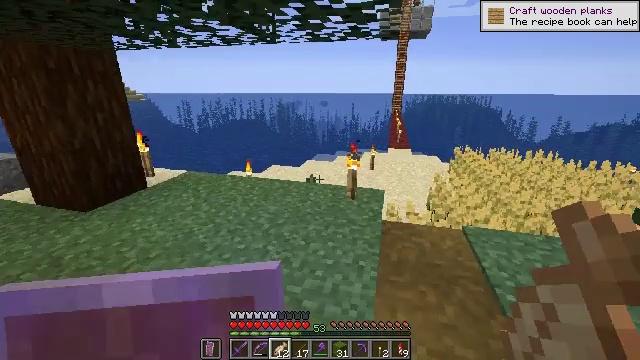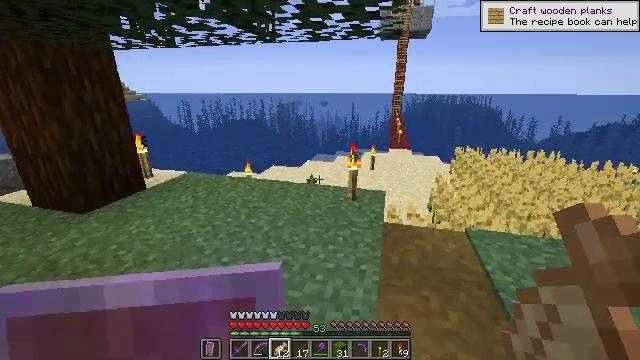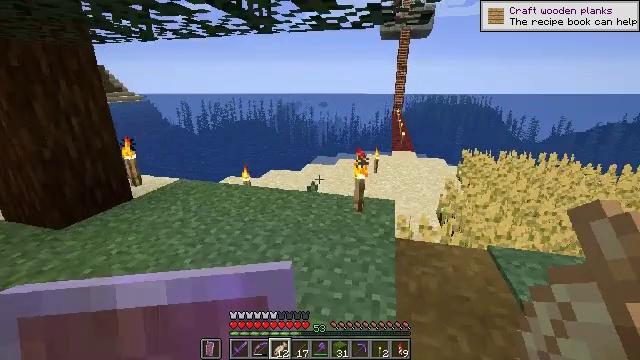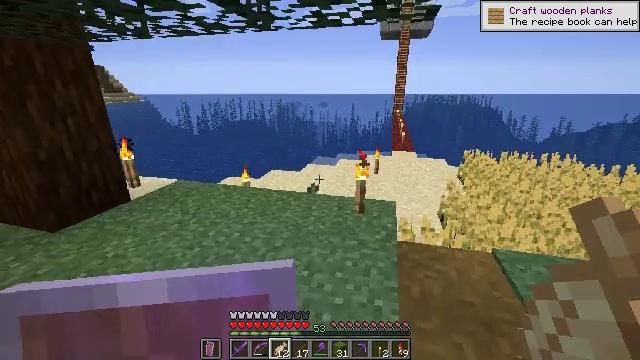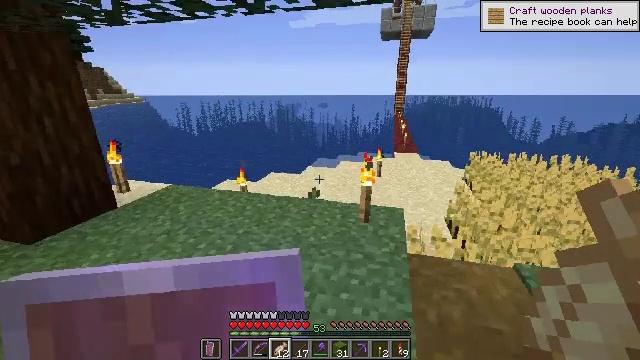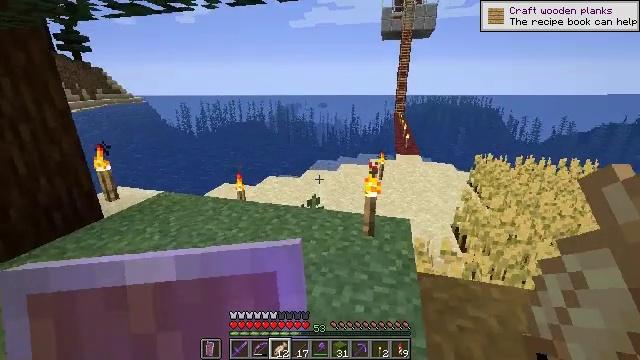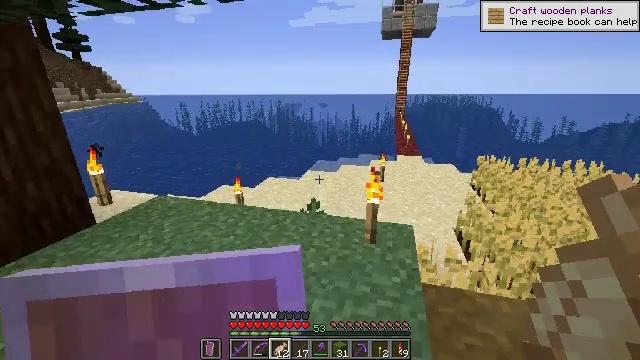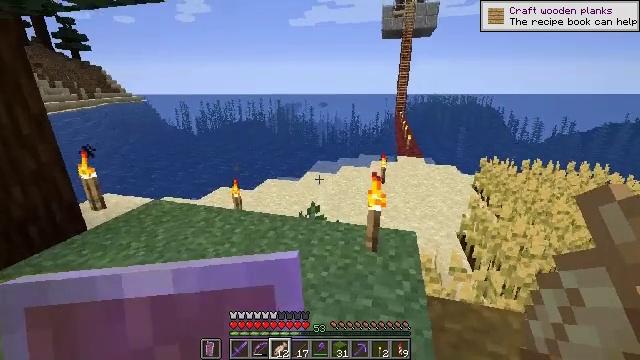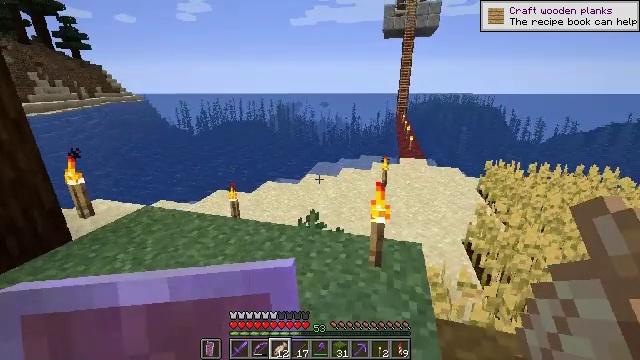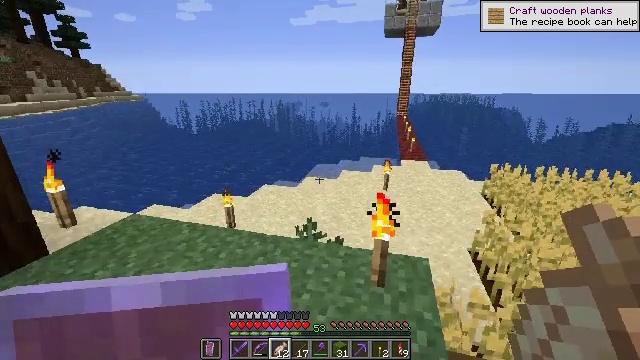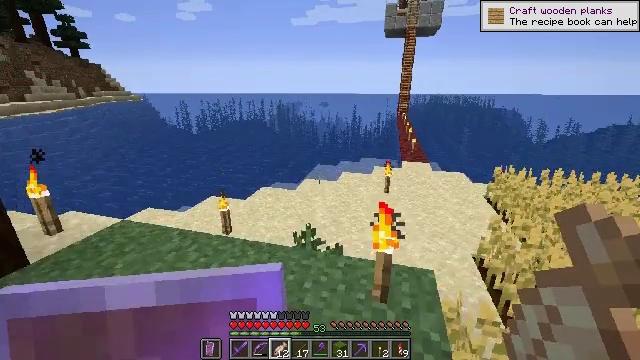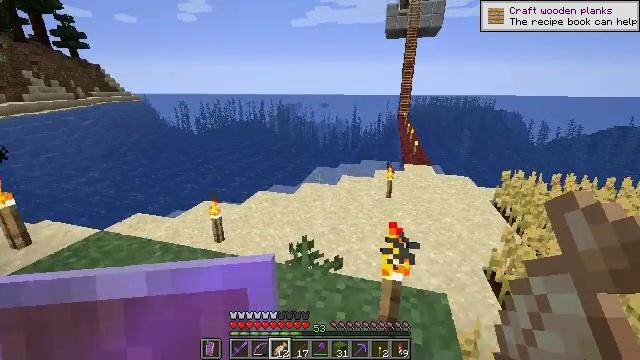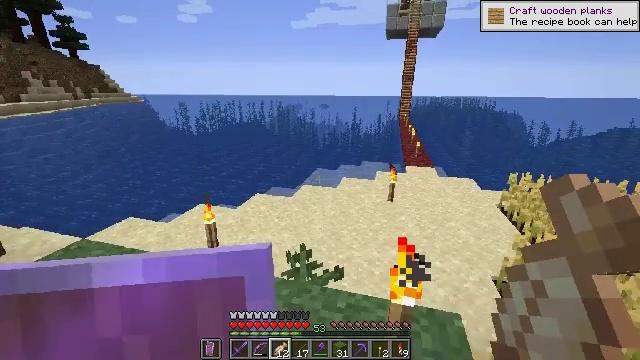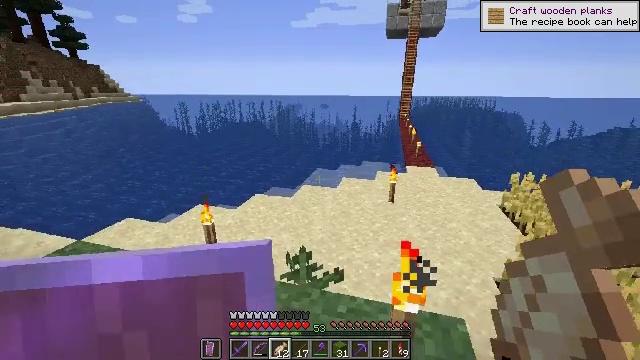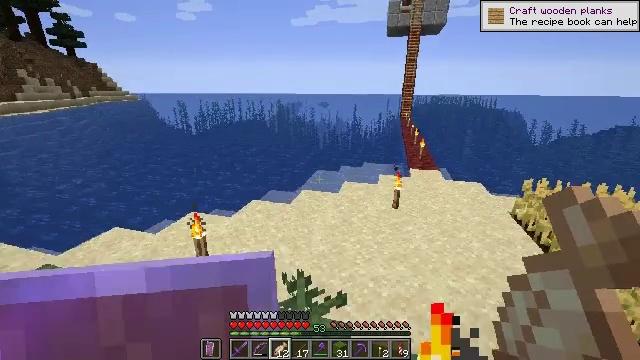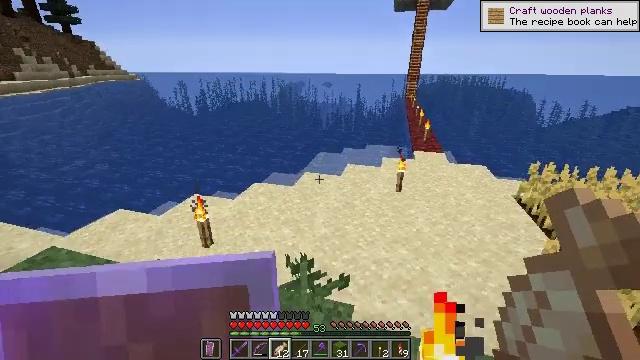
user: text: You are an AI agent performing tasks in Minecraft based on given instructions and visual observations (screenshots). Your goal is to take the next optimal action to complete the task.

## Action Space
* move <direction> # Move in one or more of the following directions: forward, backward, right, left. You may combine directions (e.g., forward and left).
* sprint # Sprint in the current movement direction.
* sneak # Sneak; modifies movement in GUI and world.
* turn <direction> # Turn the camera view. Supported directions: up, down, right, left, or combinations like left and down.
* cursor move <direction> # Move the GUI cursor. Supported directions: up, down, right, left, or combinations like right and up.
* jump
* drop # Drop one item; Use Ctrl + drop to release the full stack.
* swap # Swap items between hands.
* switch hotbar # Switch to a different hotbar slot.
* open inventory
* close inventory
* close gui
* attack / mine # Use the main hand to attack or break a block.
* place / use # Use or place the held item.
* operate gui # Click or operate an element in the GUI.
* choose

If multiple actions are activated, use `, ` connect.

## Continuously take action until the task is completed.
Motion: motion action
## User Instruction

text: Open the crafting table and craft a green carpet.
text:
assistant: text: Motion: move forward
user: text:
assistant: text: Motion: move forward
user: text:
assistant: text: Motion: move forward
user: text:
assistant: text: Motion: move forward
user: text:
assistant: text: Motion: move forward
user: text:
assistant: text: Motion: move forward
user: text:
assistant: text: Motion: move forward
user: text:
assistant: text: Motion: move forward
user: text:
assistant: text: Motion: move forward
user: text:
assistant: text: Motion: move forward
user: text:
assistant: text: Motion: move forward
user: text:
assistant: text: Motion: move forward
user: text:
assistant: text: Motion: move forward
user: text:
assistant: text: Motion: move forward
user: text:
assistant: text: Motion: move forward, turn down
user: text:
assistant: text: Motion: move forward, turn left and down
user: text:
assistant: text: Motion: move forward, turn down
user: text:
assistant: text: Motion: move forward, turn down
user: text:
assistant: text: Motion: move forward, turn down
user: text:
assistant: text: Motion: move forward, turn down
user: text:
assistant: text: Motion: move forward, turn down
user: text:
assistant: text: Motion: move forward
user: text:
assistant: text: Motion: move forward
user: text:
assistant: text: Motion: move forward
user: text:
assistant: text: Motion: move forward, turn right and up
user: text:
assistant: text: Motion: move forward, turn right and up
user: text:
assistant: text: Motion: move forward, turn right and up
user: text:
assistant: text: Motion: move forward, turn right and up
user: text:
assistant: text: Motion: move forward, turn right and up
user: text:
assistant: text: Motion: move forward